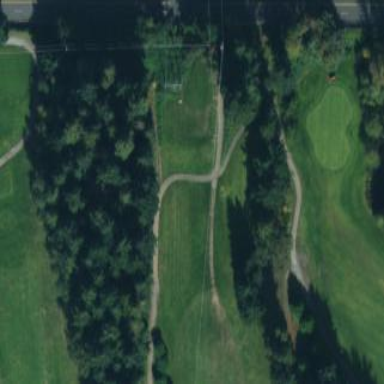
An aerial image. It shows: Grassy area designated as golf fairway.